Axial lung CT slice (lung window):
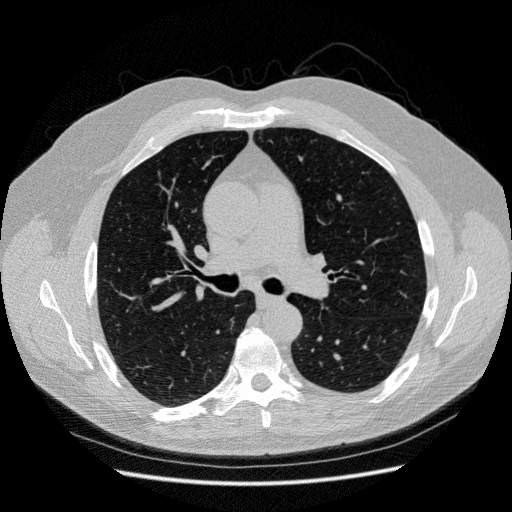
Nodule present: no